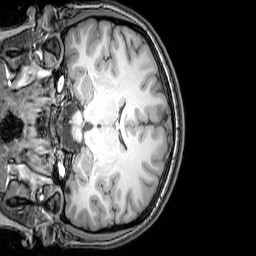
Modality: T1w
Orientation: coronal
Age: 22
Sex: female
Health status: healthy
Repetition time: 0.081 s
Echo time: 0.037 s